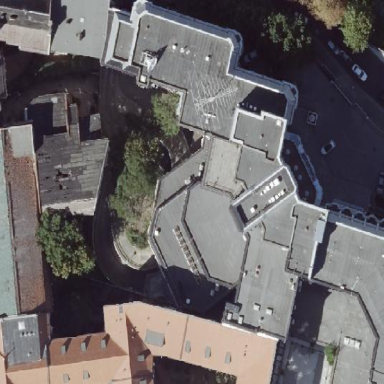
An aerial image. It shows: Embassy building.